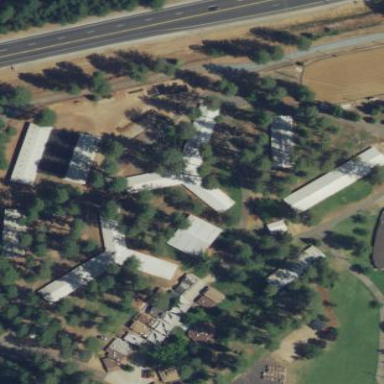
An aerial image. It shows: Stable.